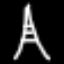
Label: The Eiffel Tower